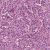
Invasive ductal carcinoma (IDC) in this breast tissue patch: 1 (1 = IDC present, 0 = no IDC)